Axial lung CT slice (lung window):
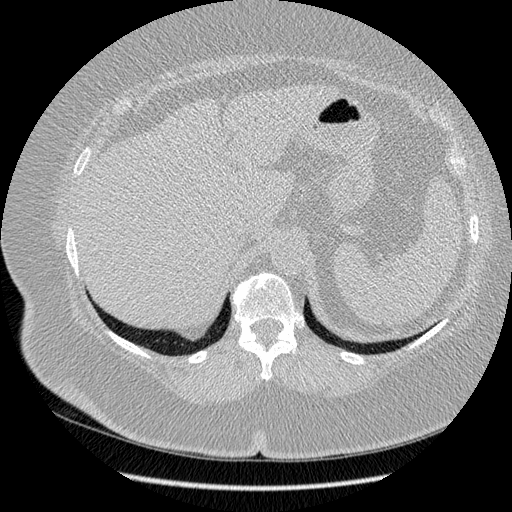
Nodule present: no